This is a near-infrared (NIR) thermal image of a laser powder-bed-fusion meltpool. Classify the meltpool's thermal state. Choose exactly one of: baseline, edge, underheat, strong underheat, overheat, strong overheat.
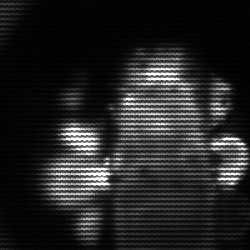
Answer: strong underheat